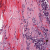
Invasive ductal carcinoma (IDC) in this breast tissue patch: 1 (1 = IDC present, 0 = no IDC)